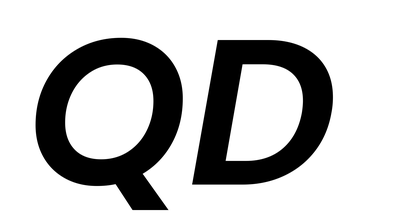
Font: Poppins-SemiBoldItalic